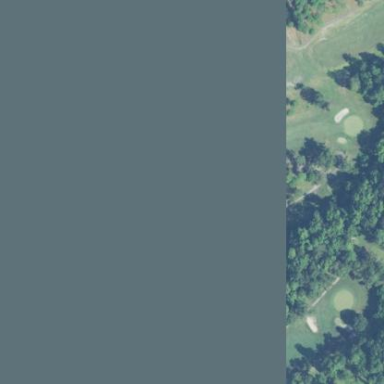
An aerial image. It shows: Area of rough grass used for golf.